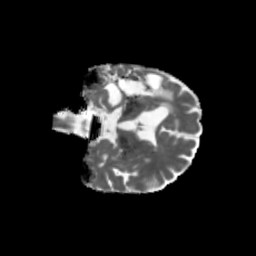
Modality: MD
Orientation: coronal
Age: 53
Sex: male
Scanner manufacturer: siemens
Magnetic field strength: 3 T
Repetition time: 5.47 s
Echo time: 0.0854 s